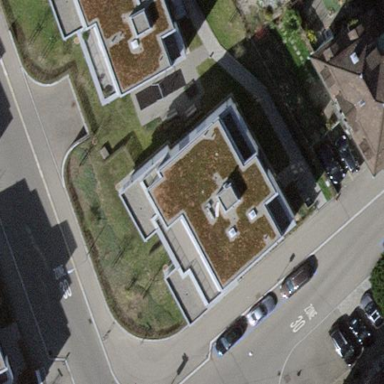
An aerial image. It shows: Building part with flat roof.